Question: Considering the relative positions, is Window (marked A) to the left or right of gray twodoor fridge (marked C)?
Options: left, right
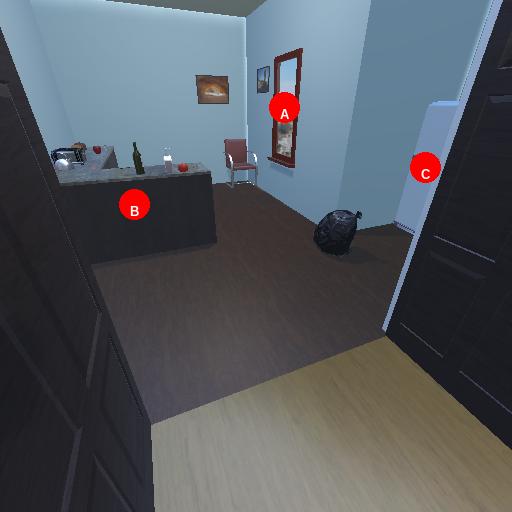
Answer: left